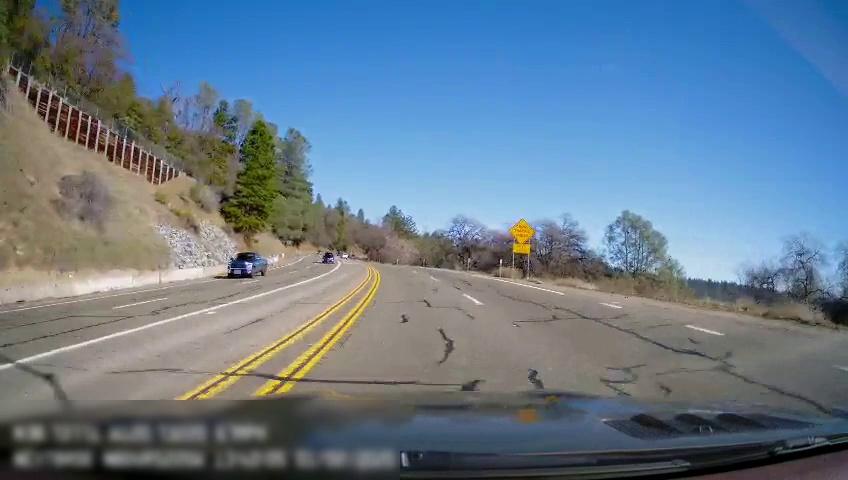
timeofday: Day
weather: Sunny
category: Drivable Space
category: Vehicles | Truck
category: Vehicles | SUV
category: Lanes | Opposite Lane
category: Lanes | Opposite Lane
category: Lanes | Opposite Lane
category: Lanes | Current Lane
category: Lanes | Alternate Lane
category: Lanes | Current Lane
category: Lanes | Alternate Lane
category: Lanes | Opposite Lane
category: Lanes | Opposite Lane
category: Traffic | Signs
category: Traffic | Signs